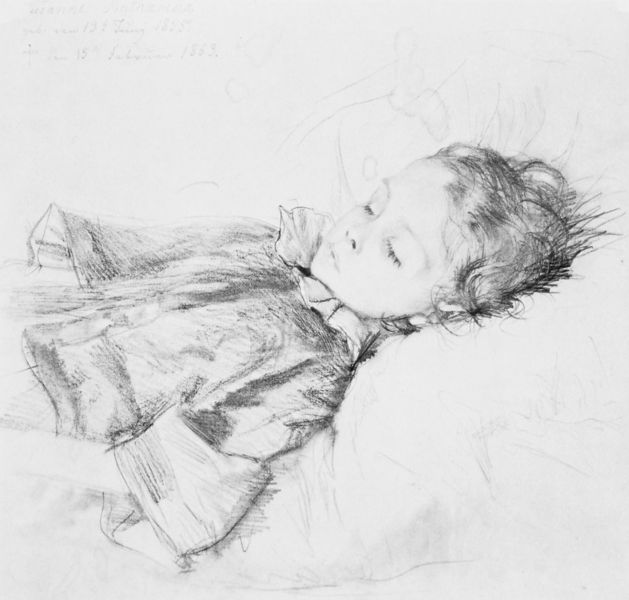
Titel: Susanne Katharina auf dem Totenbett
Künstler: Adolph Menzel
Institution: Hamburg, Kunsthalle
Schlagwörter: schlaf, weiß, mädchen, haar, mund, nase, schwarz, skizze, zeichnung, hemd, augen, kragen, tod, tot, trauer, ärmel, haare, kind, liegen, schlafen, schlafend, studie, graphik, kissen, bett, junge, druck, bleistift, verschlafen, t shirt, weuß, pyjama, pijama, ett, kind tod, schlafkrankheit, bett+